Field crop: maize
Growth stage: 2
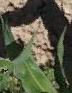
Species: maize